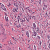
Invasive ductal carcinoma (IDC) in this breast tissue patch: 1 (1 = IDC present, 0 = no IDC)